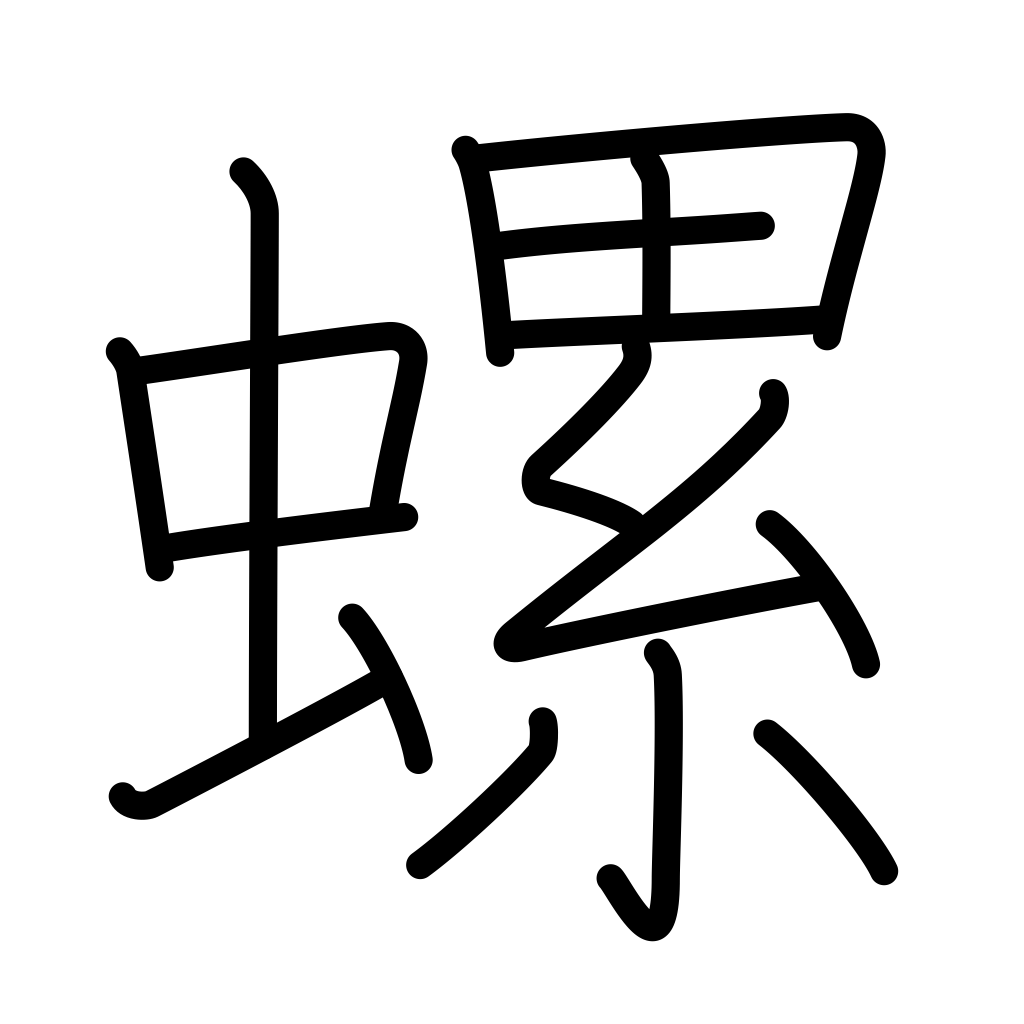
Meaning: small, edible, helical fresh-water mollusk